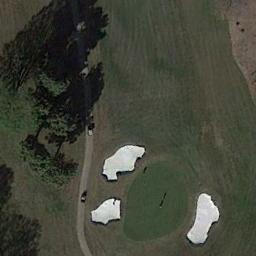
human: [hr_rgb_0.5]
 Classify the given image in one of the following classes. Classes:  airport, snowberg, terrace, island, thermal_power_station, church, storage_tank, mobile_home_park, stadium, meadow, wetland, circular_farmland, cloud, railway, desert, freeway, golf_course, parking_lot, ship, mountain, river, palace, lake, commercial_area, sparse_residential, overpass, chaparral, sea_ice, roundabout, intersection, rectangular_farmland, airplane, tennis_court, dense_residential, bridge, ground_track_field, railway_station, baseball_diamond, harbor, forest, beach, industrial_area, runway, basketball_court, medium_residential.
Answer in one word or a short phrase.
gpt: golf_course